Field crop: tomato
Growth stage: 1
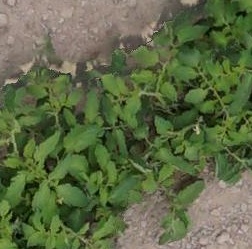
Species: tomato